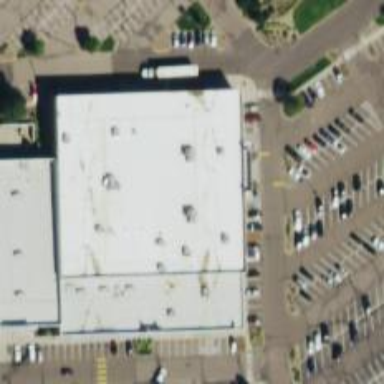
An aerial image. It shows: Fitness centre on leisure land.